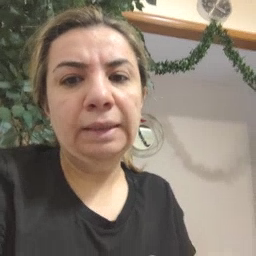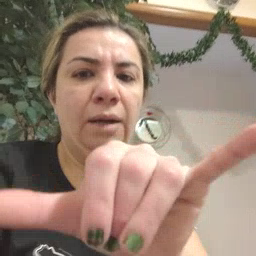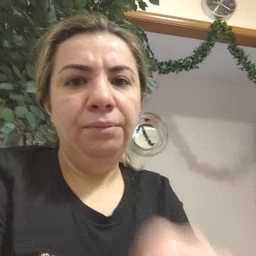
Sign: stay